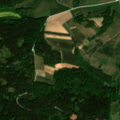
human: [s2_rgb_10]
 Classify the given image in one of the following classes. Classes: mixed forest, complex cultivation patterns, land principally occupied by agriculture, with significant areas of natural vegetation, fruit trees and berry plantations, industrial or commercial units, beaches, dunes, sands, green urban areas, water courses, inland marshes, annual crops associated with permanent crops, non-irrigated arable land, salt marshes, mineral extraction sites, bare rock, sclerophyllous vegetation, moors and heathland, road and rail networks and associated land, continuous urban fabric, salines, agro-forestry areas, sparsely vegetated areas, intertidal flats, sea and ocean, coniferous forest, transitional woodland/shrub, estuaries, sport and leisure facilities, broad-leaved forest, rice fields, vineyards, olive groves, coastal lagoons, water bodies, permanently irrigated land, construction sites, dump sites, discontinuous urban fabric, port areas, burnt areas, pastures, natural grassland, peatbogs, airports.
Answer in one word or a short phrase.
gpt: non-irrigated arable land, land principally occupied by agriculture, with significant areas of natural vegetation, coniferous forest, mixed forest